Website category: sports
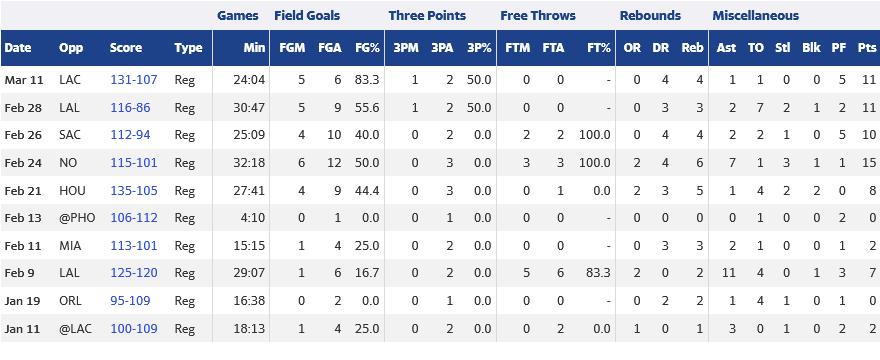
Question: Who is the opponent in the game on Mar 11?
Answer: LAC

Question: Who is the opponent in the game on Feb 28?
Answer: LAL

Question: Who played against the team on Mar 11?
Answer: LAC

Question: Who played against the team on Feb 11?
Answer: MIA

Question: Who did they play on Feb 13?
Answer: PHO

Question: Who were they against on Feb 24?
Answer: NO

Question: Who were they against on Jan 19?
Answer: ORL

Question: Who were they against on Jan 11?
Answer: LAC

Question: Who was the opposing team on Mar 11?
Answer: LAC

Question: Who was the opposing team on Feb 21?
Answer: HOU

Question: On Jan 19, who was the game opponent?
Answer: ORL

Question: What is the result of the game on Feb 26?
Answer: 112-94

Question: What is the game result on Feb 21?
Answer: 135-105

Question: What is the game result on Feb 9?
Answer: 125-120

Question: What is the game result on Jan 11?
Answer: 100-109

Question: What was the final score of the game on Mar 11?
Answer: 131-107

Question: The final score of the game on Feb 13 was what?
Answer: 106-112

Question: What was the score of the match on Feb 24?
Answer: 115-101

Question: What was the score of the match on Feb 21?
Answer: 135-105

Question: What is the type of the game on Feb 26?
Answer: Reg

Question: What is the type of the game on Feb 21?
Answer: Reg

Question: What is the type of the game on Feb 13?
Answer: Reg

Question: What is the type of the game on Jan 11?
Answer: Reg

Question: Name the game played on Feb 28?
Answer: Reg

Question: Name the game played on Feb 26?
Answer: Reg

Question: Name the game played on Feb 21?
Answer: Reg

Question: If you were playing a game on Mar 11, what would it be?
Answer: Reg

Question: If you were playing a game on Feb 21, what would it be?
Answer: Reg

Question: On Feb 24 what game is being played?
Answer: Reg

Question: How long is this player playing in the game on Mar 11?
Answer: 24:04

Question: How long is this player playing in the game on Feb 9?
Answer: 29:07

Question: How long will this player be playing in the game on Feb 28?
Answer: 30:47

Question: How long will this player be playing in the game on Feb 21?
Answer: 27:41

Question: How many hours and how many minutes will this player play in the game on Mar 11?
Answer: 24:04

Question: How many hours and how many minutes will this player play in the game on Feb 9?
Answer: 29:07

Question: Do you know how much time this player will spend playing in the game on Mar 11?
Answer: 24:04

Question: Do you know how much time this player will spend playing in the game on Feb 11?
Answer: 15:15

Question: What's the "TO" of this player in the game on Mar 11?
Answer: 1

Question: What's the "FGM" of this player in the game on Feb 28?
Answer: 5

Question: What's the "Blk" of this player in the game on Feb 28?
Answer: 1

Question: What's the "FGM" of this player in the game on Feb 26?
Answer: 4

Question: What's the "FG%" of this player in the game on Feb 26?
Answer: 40.0

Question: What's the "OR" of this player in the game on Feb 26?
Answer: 0

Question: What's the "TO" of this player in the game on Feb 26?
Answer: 2

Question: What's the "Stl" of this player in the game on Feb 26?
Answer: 1

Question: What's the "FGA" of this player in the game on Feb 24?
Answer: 12

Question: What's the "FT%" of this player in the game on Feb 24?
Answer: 100.0

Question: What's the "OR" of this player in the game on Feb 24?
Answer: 2

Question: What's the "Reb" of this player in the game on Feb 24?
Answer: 6

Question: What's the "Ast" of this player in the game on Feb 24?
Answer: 7

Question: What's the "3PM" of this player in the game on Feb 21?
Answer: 0

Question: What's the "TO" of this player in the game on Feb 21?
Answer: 4

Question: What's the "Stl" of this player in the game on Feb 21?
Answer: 2

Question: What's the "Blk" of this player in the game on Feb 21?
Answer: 2

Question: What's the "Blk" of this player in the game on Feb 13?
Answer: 0

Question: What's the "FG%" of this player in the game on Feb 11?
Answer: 25.0

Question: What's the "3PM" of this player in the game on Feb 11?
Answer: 0

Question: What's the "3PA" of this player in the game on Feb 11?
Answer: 2

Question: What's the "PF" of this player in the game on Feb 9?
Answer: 3

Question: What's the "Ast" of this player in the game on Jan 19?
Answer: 1

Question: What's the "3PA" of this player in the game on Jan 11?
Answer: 2

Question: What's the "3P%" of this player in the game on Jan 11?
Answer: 0.0

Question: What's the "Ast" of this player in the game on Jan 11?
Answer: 3

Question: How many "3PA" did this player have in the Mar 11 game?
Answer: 2